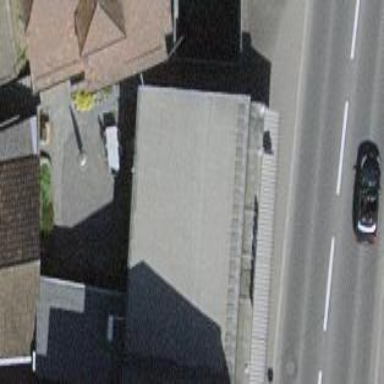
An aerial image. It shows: Building with gabled roof.